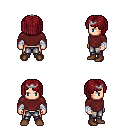
a pixel art fantasy rpg character, male body template, human, light skin, maroon long-sleeve shirt, metal pants, brunette pageboy hairstyle, silver tiara, white cloth bandages, brown shoes, four views (front, back, left, right), 2x2 character sprite sheet, small pixel art, hard edges, no anti-aliasing